Interaction volume radius: 5 \u00c5
Interaction volume height: 20 \u00c5
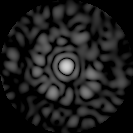
Disorder parameter: 0.8453